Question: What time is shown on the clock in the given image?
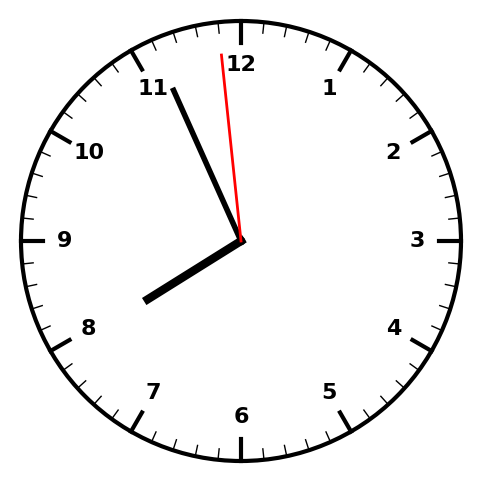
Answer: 07:55:59